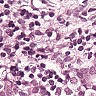
Metastatic tissue present: yes